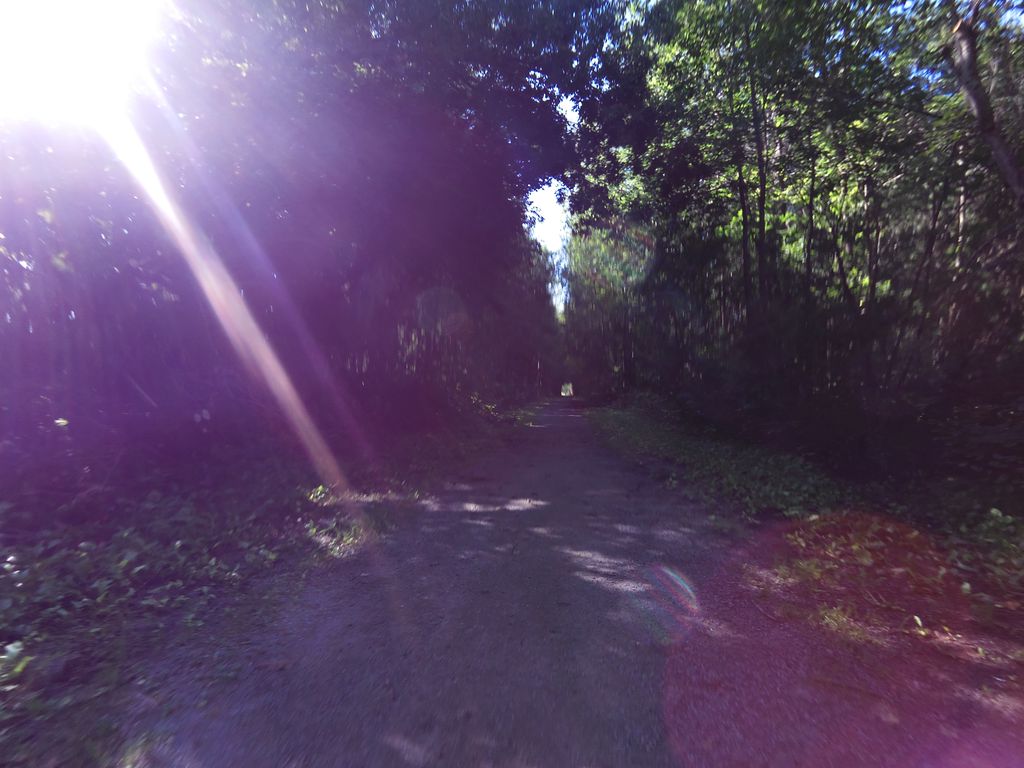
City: ottawa-gatineau